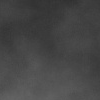
Atmospheric dust classification: dusty